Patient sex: F
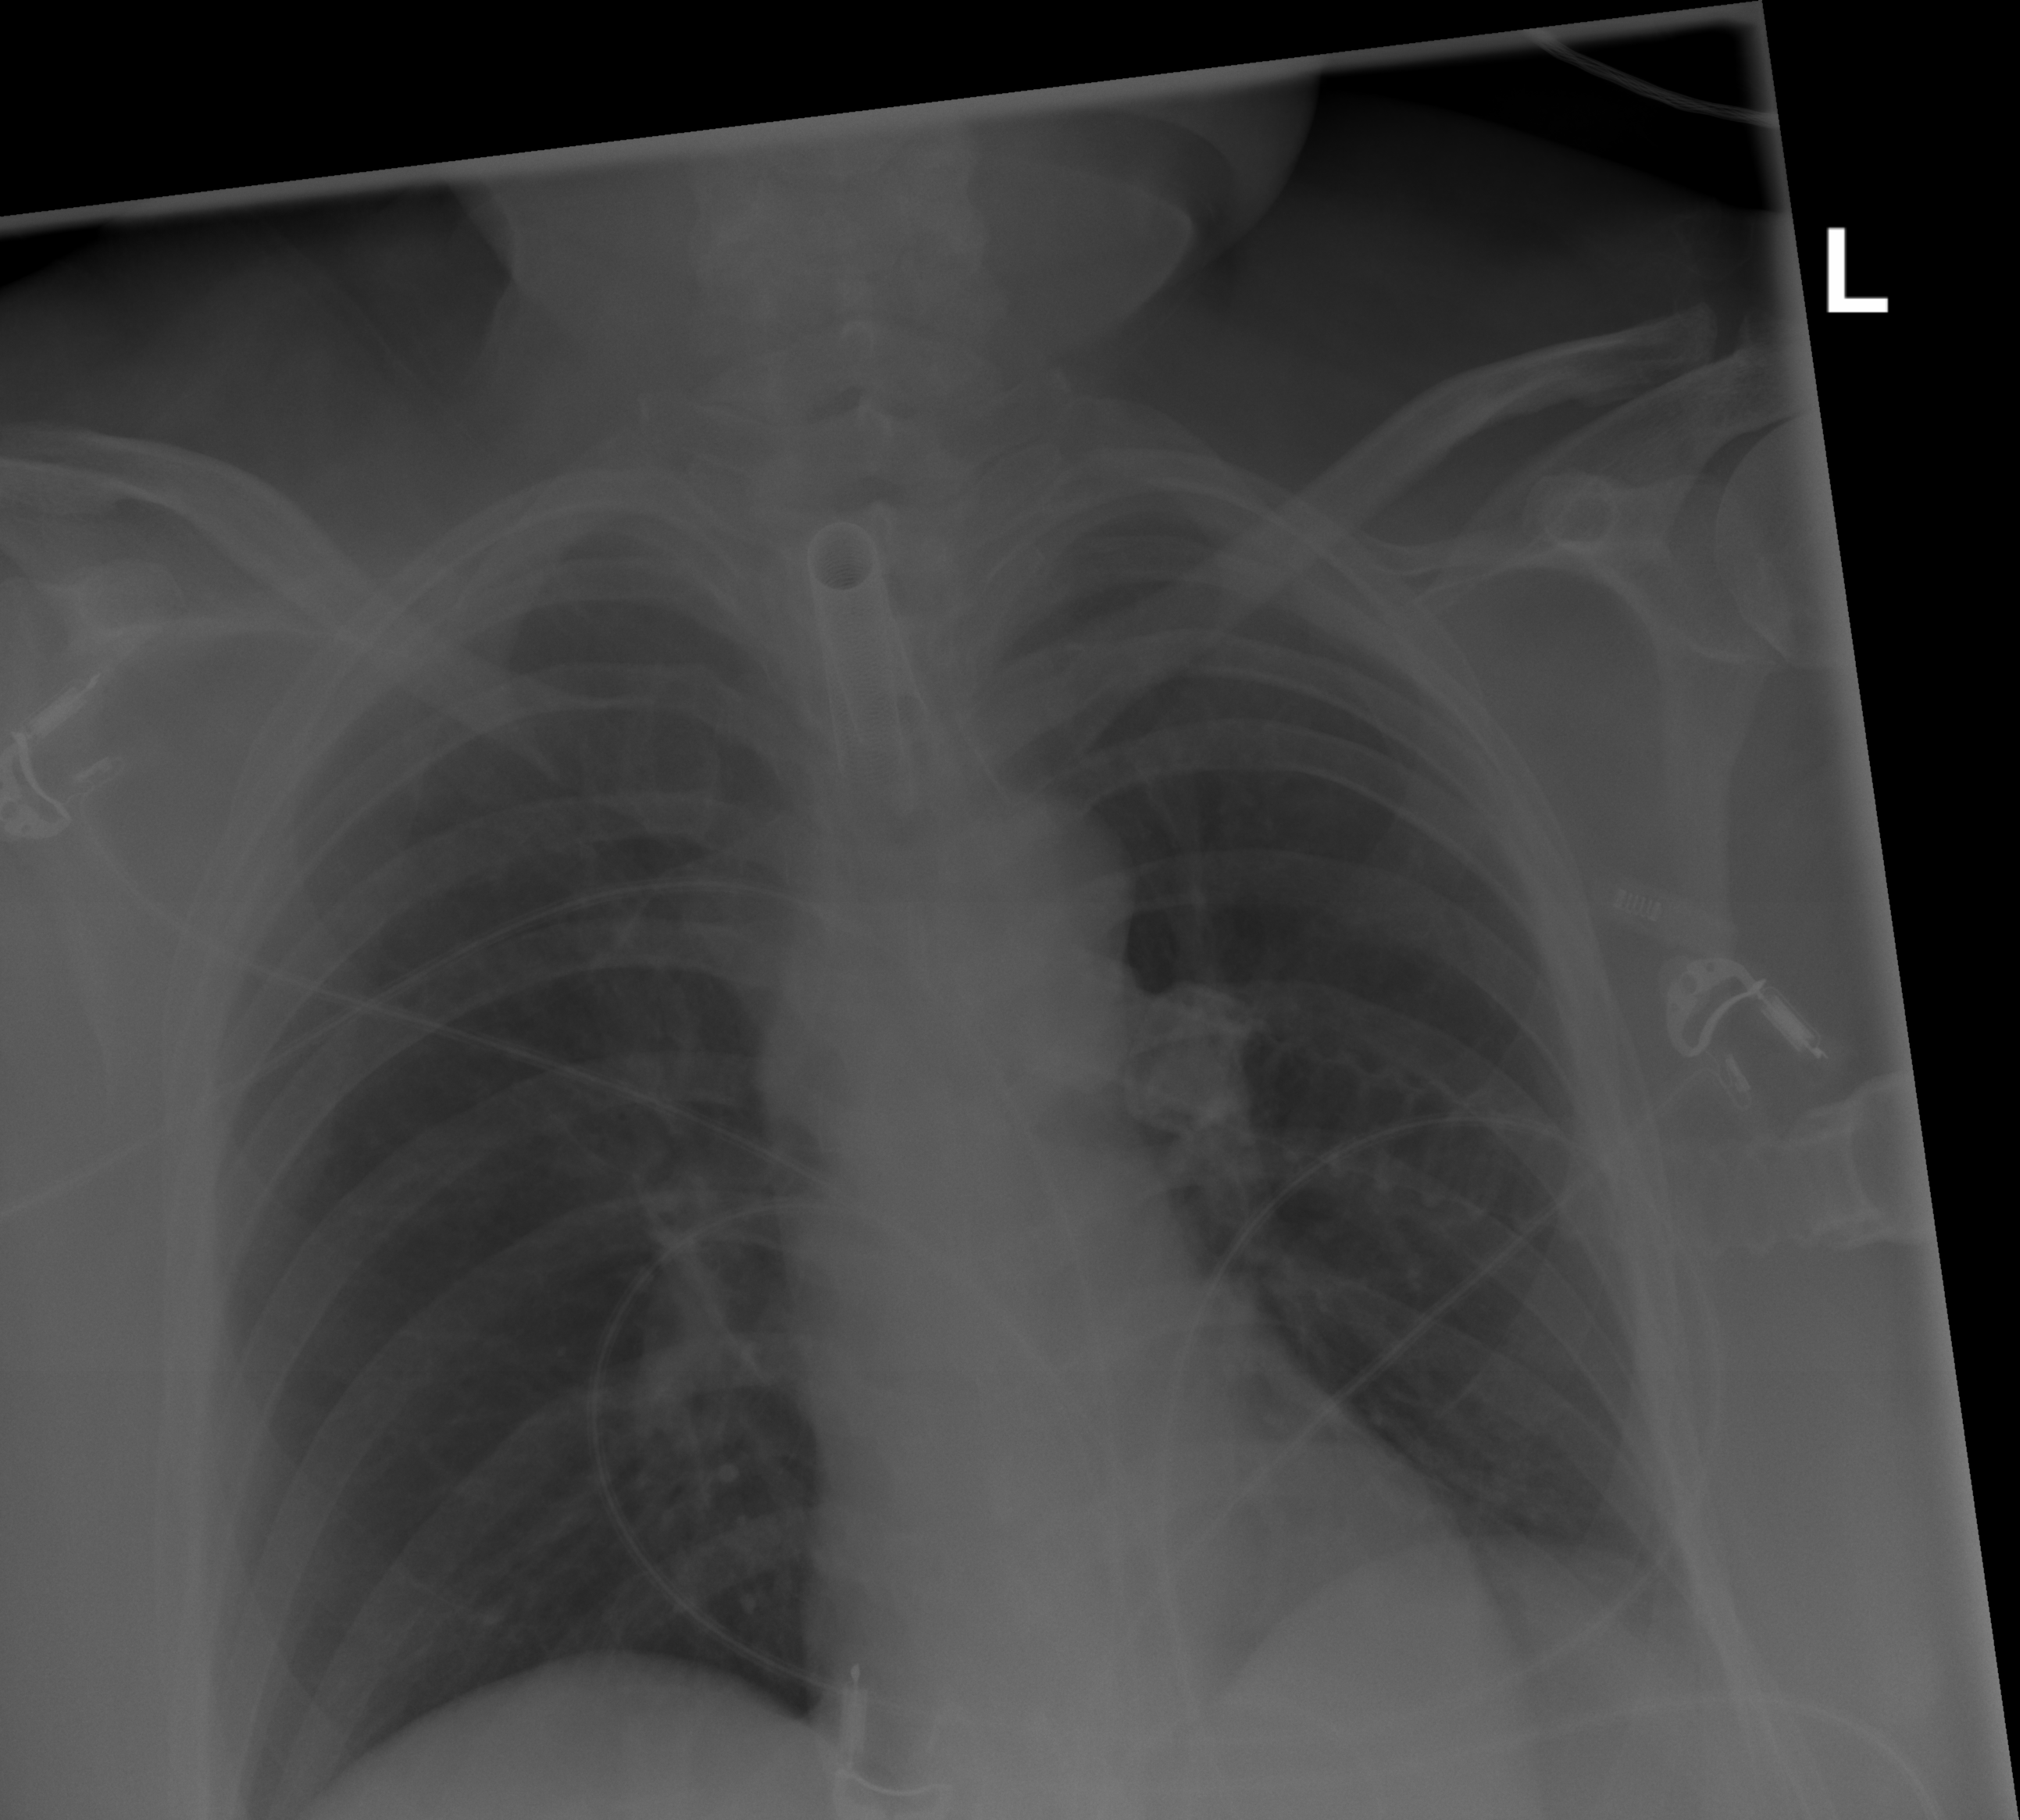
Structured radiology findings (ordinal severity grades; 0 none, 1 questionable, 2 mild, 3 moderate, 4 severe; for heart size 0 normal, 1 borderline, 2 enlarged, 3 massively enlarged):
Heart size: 0
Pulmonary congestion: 0
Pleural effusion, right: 0
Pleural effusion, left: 2
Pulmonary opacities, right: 0
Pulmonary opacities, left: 2
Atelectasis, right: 0
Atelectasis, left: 0